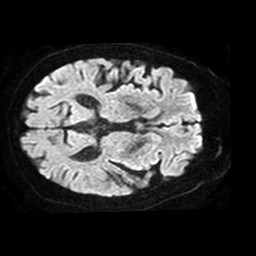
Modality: TRACE
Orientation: axial
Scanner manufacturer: philips
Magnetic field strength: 1.5 T
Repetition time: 3.821 s
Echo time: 0.09411 s